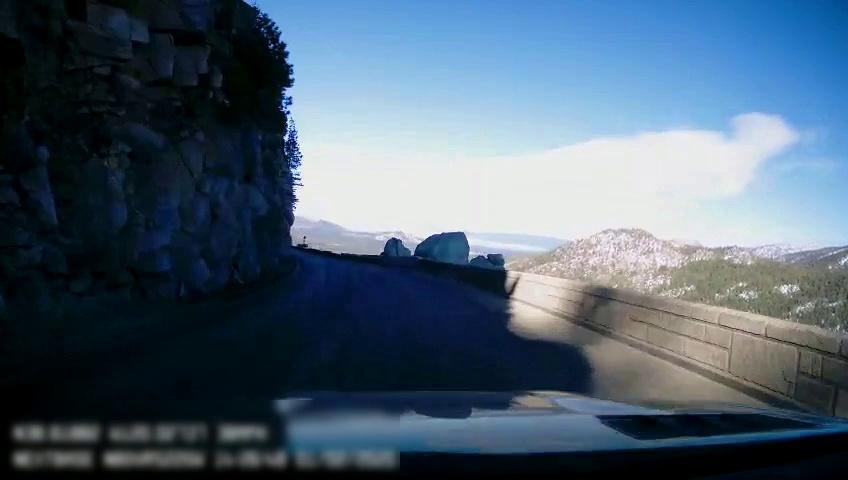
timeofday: Day
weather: Snowy
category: Drivable Space